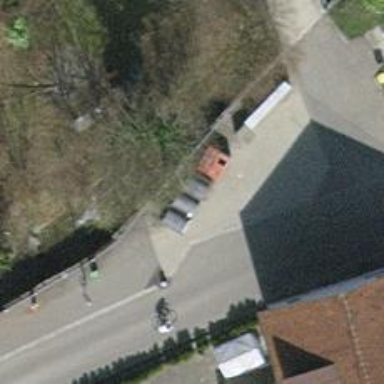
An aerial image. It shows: Recycling container at amenity designated for recycling.